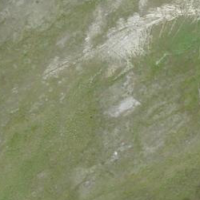
EUNIS habitat code: 26
Species observed at this site:
Erebia tyndarus